Interaction volume radius: 5 \u00c5
Interaction volume height: 10 \u00c5
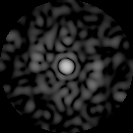
Disorder parameter: 0.8376